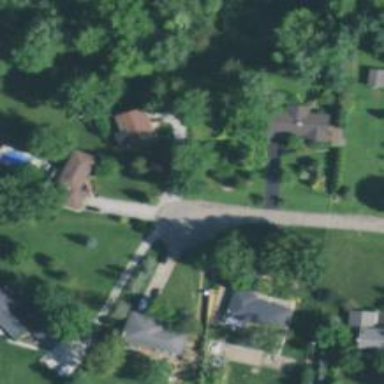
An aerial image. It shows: Driveway.